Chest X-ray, AP view. Patient: 14 years old, sex M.
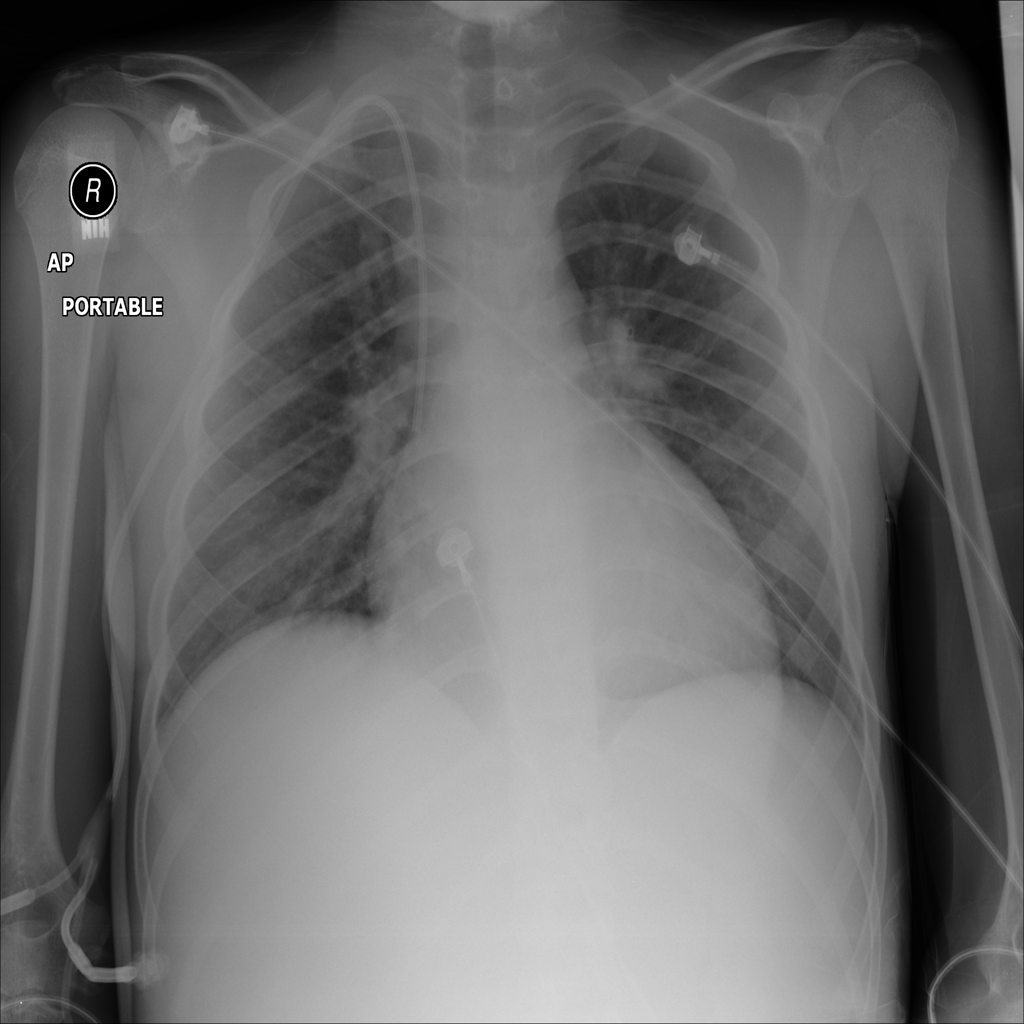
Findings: No Finding